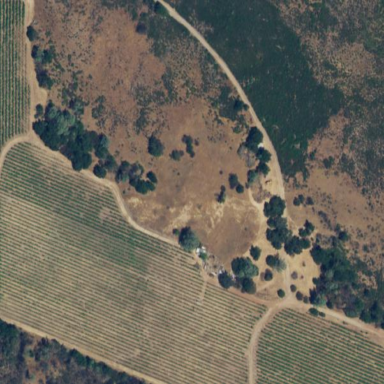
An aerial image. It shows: Vineyard growing wine grapes.